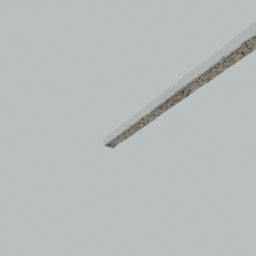
Label: architecture